Question: I am using the square-connect library, and when creating an item, my price is being truncated. For instance, if I set my item price to be 123.13, what comes out is 1.23.
Here is an example of my code:
'''
squareRouter.post('/item', function(req, res){
var item = req.body.item;
console.log(item);
square.api('/me/items', 'POST', item, function(err, resp){
data_handler(err, resp, res);
});
});
'''
in the console window, here is my item object:
'''
{ variations: {
pricing_type: 'FIXED_PRICING',
price_money: { currency_code: 'USD', amount: 123.13 },
name: 'Small' },
name: 'The Real test',
description: 'The price of this should be $123.13',
visibility: true,
available_online: true,
available_for_pickup: true }
'''
but in my dashboard,
I am using the square-connect npm module available here:
<URL>
I have the ugly feeling this is a bug in the npm module, not something I'm doing, but I've very very rarely found this to be true in practice. Am I missing something here, or do I need to find the violating code in the library and fix it?
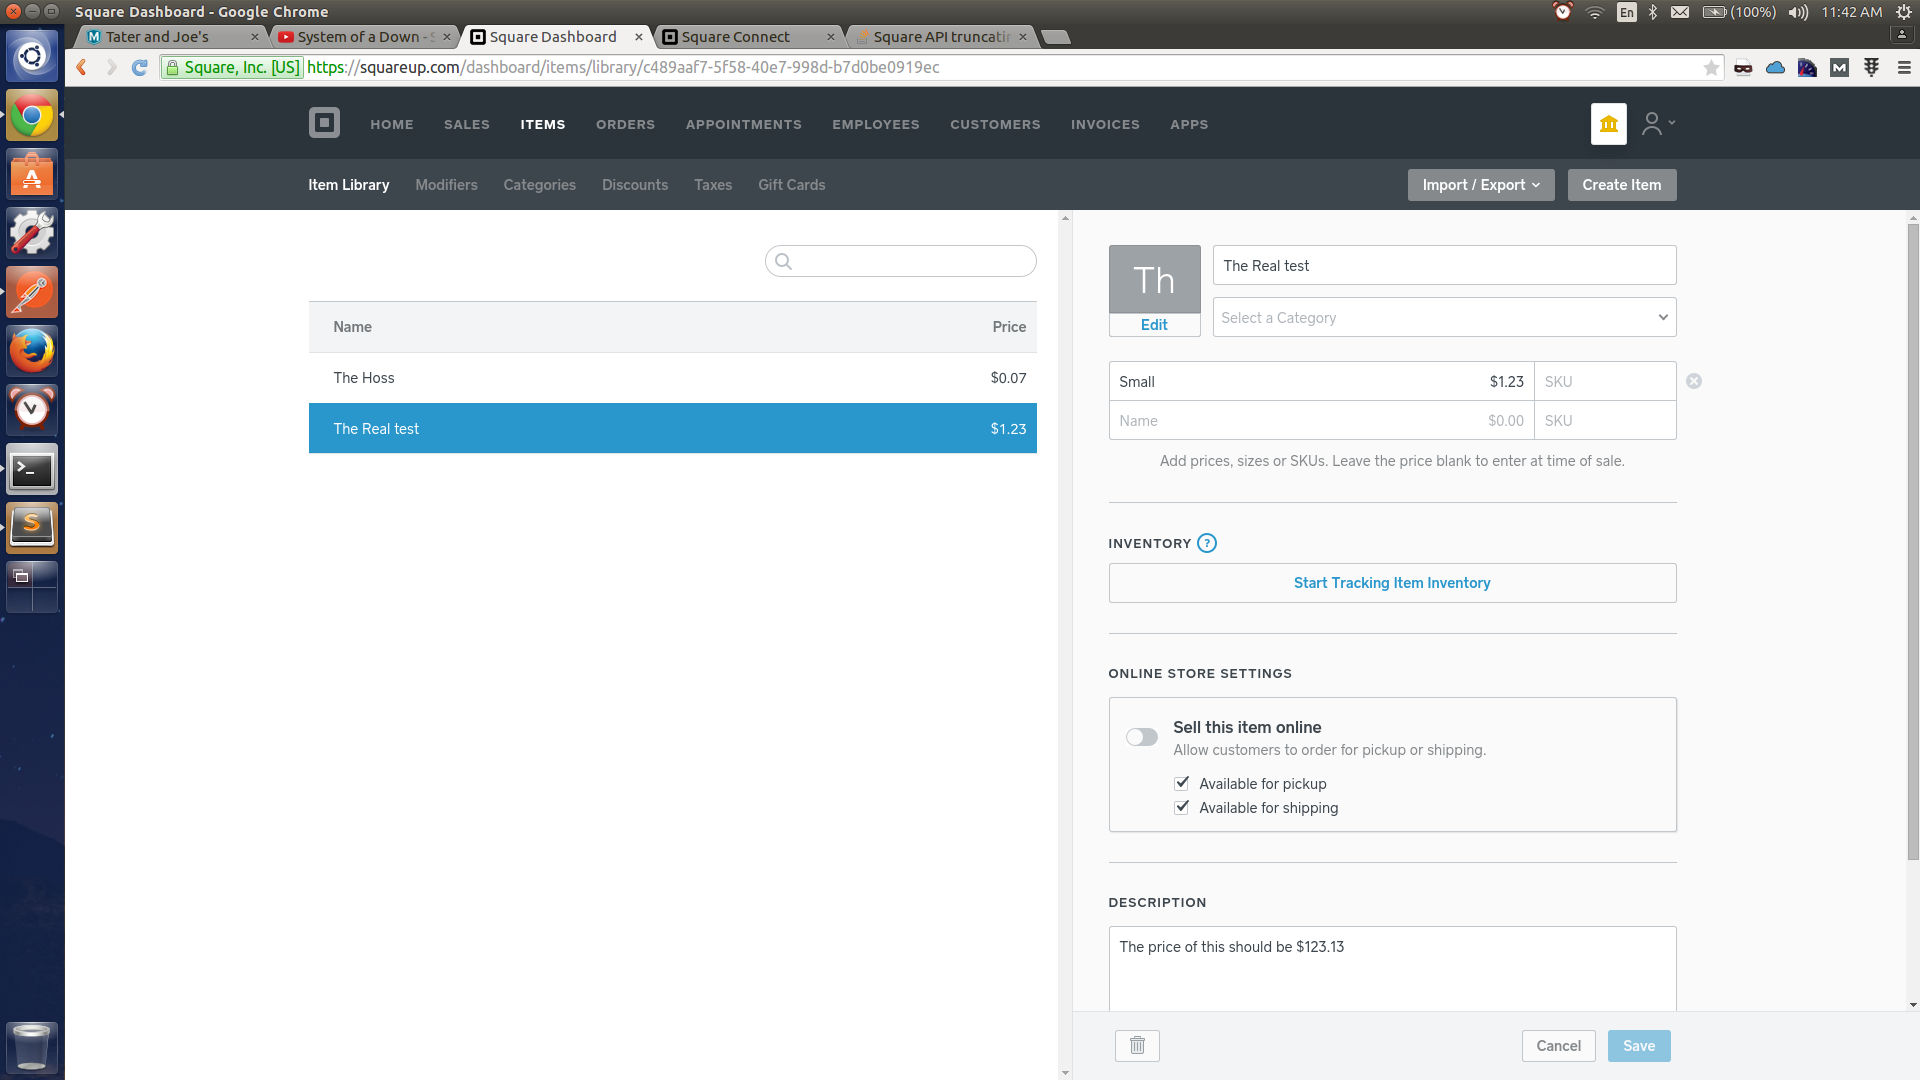
Answer: <URL> indicate that when 'currency_code' is 'USD', then 'amount' is the number of cents, not the number of dollars. So you should use '12313' instead of '123.13'.
Their sample code for $4.00 uses '400' for 'amount', for example.
'''
"variations": [
{
"name": "Small",
"pricing_type": "FIXED_PRICING",
"price_money": {
"currency_code": "USD",
"amount": 400
}
}
]
'''